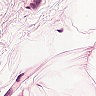
Metastatic tissue present: no